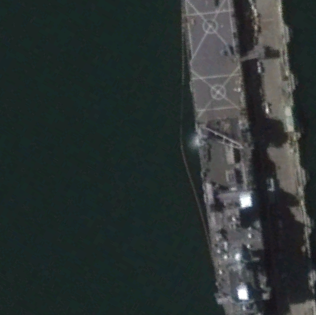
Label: combat